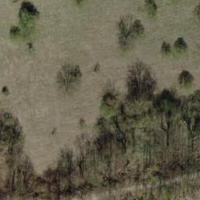
EUNIS habitat code: 24
Species observed at this site:
Lycaena phlaeas
Colias croceus
Phytolacca americana